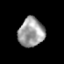
Tissue: prostate
Cell type: Epithelial cells
Senescence score: 0.3111
Nuclear area (px): 731
Mean DAPI intensity: 158.549